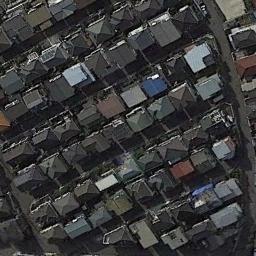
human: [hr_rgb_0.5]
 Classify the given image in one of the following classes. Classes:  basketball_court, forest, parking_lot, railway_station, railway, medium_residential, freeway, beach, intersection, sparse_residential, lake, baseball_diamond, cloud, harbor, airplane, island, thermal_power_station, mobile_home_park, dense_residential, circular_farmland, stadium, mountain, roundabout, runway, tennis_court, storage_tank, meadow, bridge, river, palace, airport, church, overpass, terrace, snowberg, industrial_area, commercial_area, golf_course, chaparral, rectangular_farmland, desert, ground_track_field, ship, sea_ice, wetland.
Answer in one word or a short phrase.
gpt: dense_residential